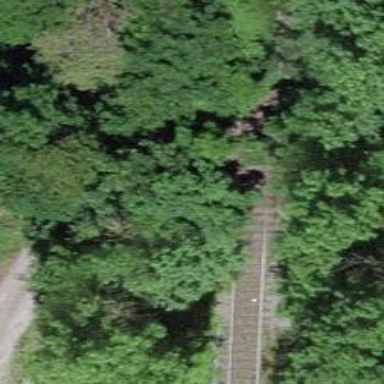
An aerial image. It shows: Preserved railway on embankment.